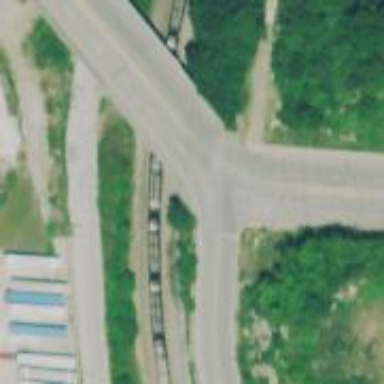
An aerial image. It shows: Secondary road.